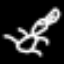
Label: frog